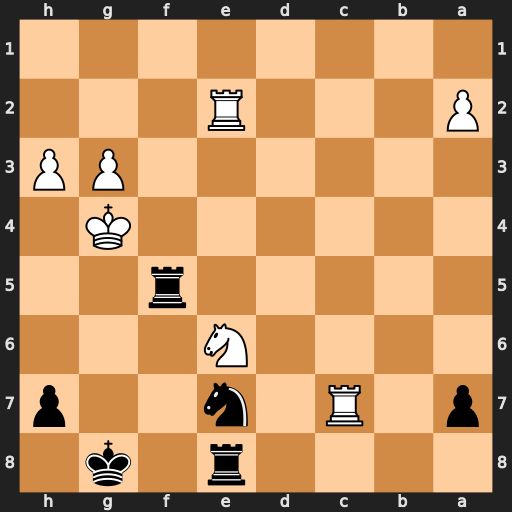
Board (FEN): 4r1k1/p1R1n2p/4N3/5r2/6K1/6PP/P3R3/8
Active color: b
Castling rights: -
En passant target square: -
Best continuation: h5+ Kh4 Ng6#